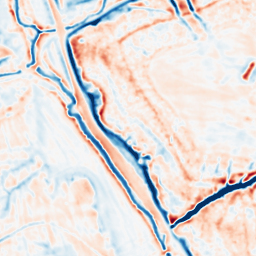
Category: multiscale
Decomposition family: dog_multiscale
Decomposition parameters: sigma_ratio: 1.6
n_scales: 3
base_sigma: 1
Upsampling method: sinc_hamming
Upsampling parameters: scale: 2
kernel_size: 4
Upsampling scale: 2